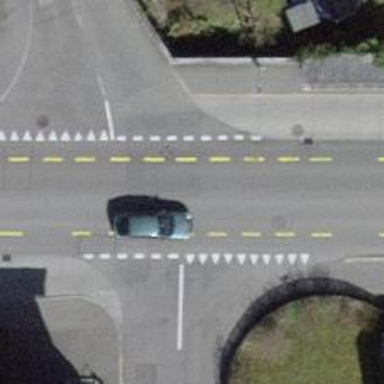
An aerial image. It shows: Secondary road with designated cycle lane.